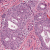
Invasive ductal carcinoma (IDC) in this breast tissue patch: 1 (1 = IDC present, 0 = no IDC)